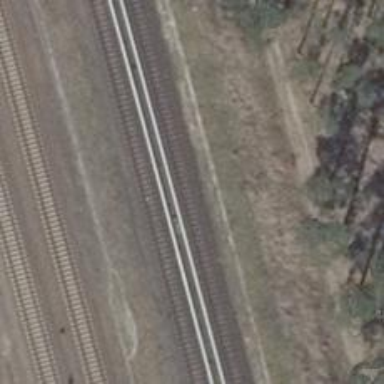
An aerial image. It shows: Railway signal.